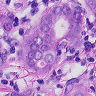
Metastatic tissue present: yes